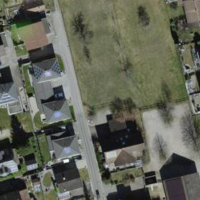
EUNIS habitat code: 54
Species observed at this site:
Cephalanthera longifolia